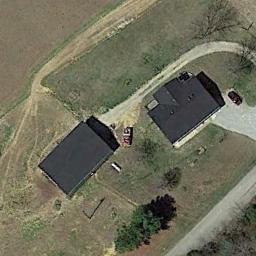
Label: sparse_residential